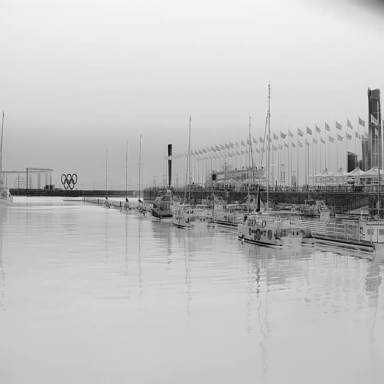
There are eight objects shown in the infrared image, including six sailboats, and two canoes.